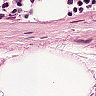
Metastatic tissue present: no